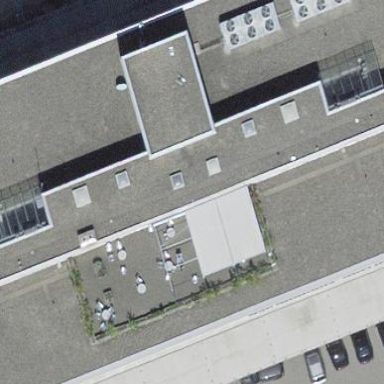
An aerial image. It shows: Office building with flat roof.